Question: I am just update xcode(10.0) after update i was update as well as swift language version(4.2) but middle in progress of updatation swift language give me some error i really confused how to solve this:
>
'''
@objc(imagePickerController:didFinishPickingMediaWithInfo:) func imagePickerController(_ picker: UIImagePickerController, didFinishPickingMediaWithInfo Info: [String: Any]){
let mediatype = Info[UIImagePickerControllerMediaType] as! NSString
if mediatype.isEqual(to: kUTTypeImage as String) {
let imagecopy = Info[UIImagePickerControllerOriginalImage] as! UIImage
profileImage.image = imagecopy
if newpic == true {
UIImageWriteToSavedPhotosAlbum(imagecopy, self, #selector(imageError),nil)
}
}
self.dismiss(animated:true,completion:nil)
onlyUploadImage()
}
'''

Can someone please explain to me how to solve this , i've tried to solve this issue but no results yet.
Thank you
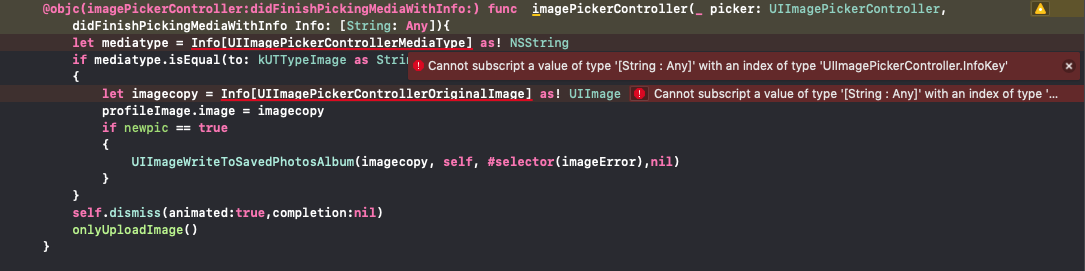
Answer: Delegate function has beed changed. Now it is
'''
func imagePickerController(_ picker: UIImagePickerController, didFinishPickingMediaWithInfo info: [UIImagePickerController.InfoKey : Any])
'''
And You can get information from info dictionary as following
'''
info[UIImagePickerController.InfoKey.mediaType]
'''
and
'''
info[UIImagePickerController.InfoKey.editedImage]
'''
Hope this helps.